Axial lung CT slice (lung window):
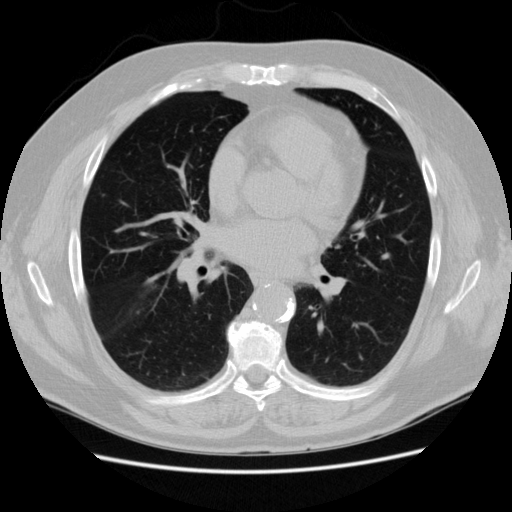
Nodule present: no